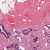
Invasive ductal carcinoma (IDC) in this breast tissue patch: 1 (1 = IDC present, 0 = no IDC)